Question: I'm having trouble escaping a quotation mark in PHP.
I have a table of products and each row has an onclick function, with the name of the product as the argument.
The name contains the length which is measured in inches, so the name contains a quotation mark. I wrapped an 'addslashes()' around the string. This adds a backslash before the quotation mark but for some reason it doesn't seem to escape the character!
Here's a snippet of my code:
'''
<?$desc1 = addslashes($row['Desc1']);?>
<tr class='tableRow' onclick='afterProductSelection("<?=$desc1?>")'>
<td><?=$row['Desc1']?></td>
'''
When I inspect element in Google Chrome, the colour of the syntax indicates that this has not been escaped, clicking on it gives me a syntax error.

Probably something simple that I'm missing. Hope you can help!
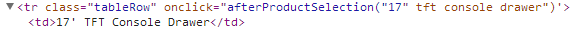
Answer: > The 'addslashes()' function is an obsolete hang-over from PHP's early days; it is not suitable for any escaping. Don't use it. Ever. For anything. -<URL>
I think the function you're looking for is 'htmlentities()'
'''
<?=htmlentities($desc1, ENT_QUOTES)?>
'''
<URL>